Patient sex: M
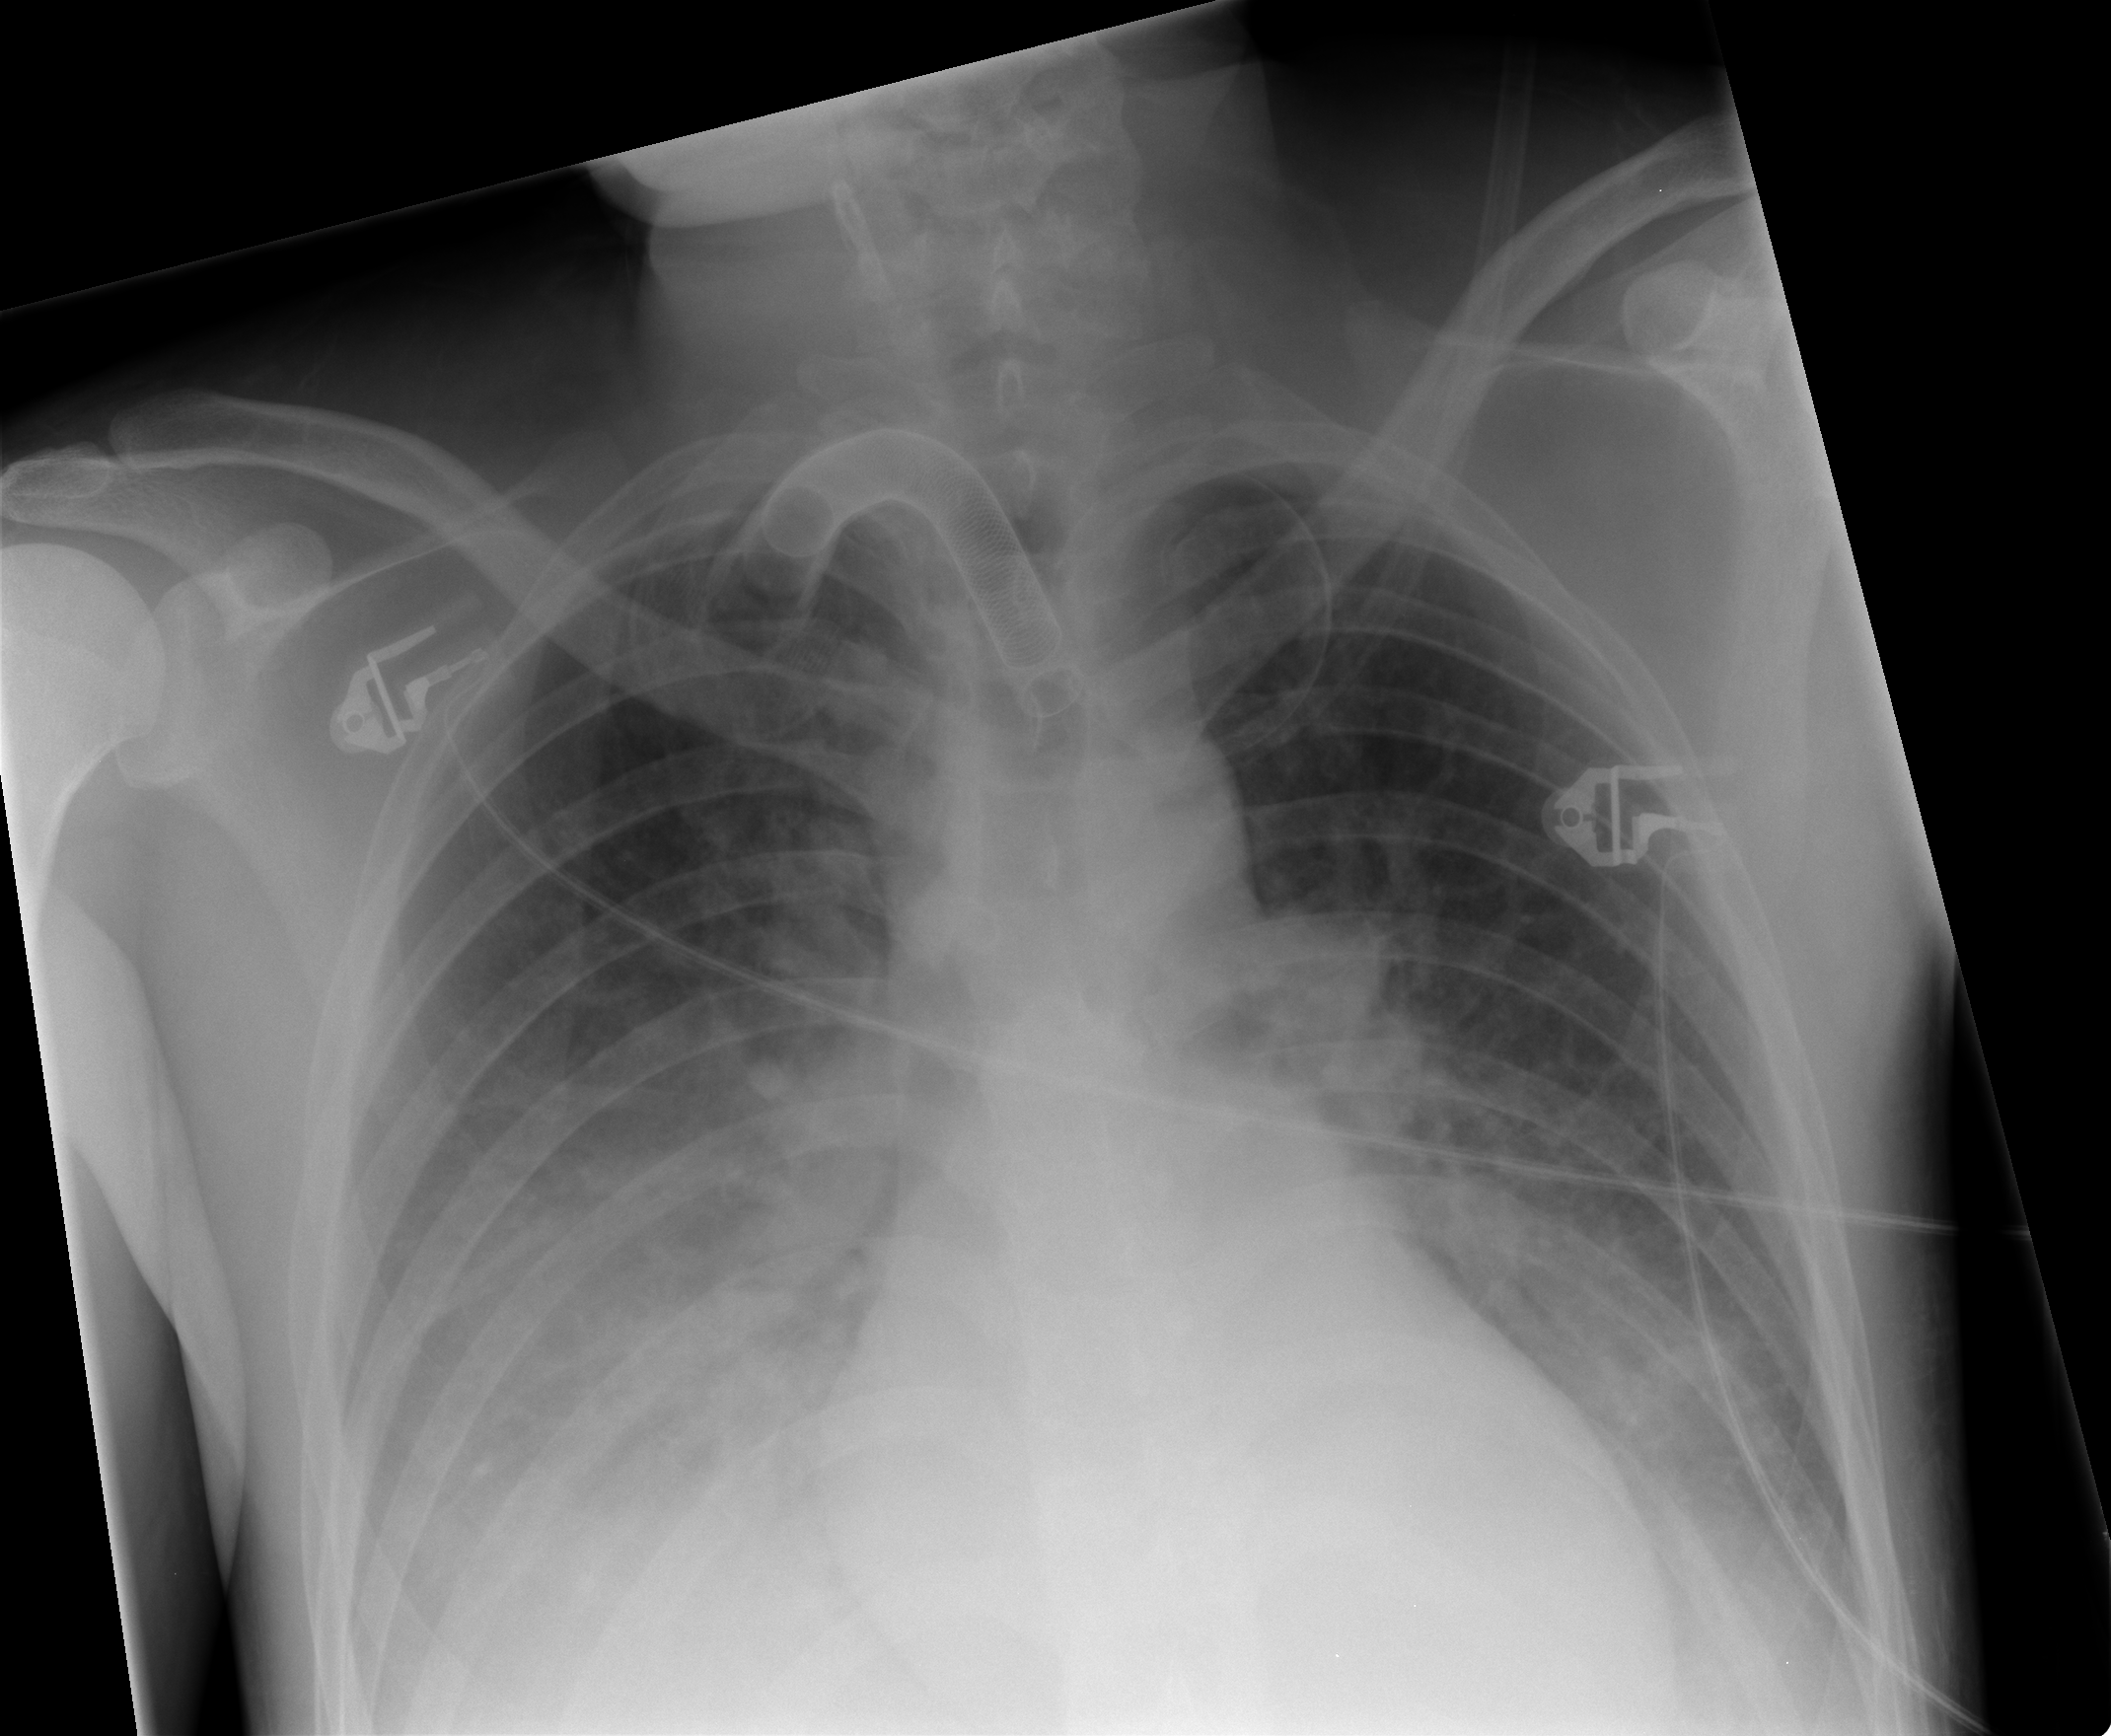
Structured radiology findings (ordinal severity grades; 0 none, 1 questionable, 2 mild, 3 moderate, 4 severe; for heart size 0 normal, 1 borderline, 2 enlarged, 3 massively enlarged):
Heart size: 0
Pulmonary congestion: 0
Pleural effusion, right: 2
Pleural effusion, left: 1
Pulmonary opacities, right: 2
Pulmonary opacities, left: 2
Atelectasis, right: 2
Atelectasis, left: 2